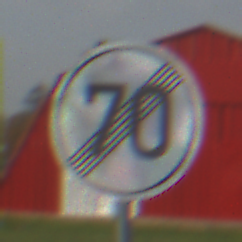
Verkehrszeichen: EndeGeschwindigkeit70
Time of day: MorningAfternoon
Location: Outdoor (Suburban)
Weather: PartlyCloudy
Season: NotSpecified
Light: Natural